Question: Okay, I'll try to explain as good as I can... Quite a particular case.
Tools: SSIS 2008
We have a control flow that now needs to be by an event: the presence of one or multiple files. (1,2 or 3)
The variables used:
'''
BO_FileLocation_1
BO_FileLocation_2
BO_FileLocation_3
BO_FileName_1
BO_FileName_2
BO_FileName_3
'''
There can be one, two or three files: defined in above variables. When they are filled in,
they should be processed. When they are empty, this means there's just one file file, the process should ignore them and jump to the next (file watcher?) task.
For example:
'''
BO_FileLocation_1= "C:"
BO_FileLocation_2 NULL
BO_FileLocation_3 NULL
BO_FileName_1= "test.csv"
BO_FileName_2 NULL
BO_FileName_3 NULL
'''
The report only needs one file.
I'd need a generic concept that checks the presence of these files, it could be more generic than my SSIS knowledge can handle right now. For example handy, when there's a 4th file in the future. I was also thinking to work with a single script to handle all the logic.
Thanks in advance
A possibly irrelevant image:

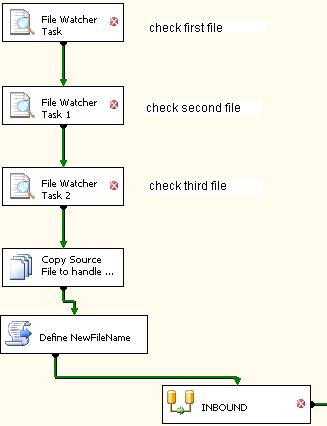
Answer: If all you want is to trigger the 'Copy Source File to handle' if one or more of the files is present, just use the OR Constraint in your flow. The following image shows you how:
First connect all to the destination:

Then click one of the green arrows. This will make its properties window pop up. Select the 'Logical OR'instead of the 'Logical AND':

If everything went well, you should now see the connections as dashed lines: